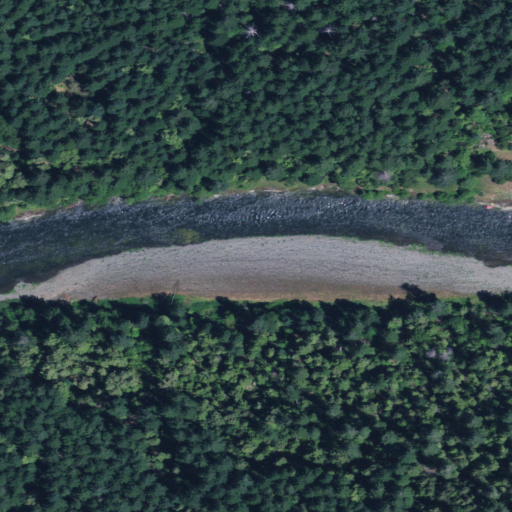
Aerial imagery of bar in Oregon named Brushy Bar containing evergreen forest, barren land, open water, and herbaceous wetlands